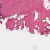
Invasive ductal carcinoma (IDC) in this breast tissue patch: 0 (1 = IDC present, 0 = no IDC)